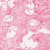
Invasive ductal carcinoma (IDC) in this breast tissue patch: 0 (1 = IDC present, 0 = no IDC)